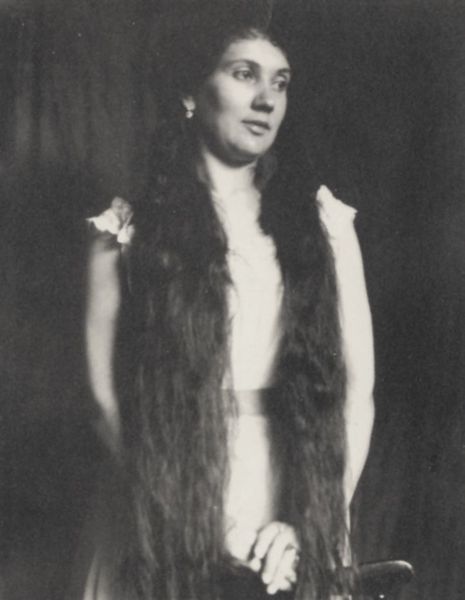
Titel: Porträtaufnahme von Jeanne
Künstler: Francois Emile Zola
Schlagwörter: dunkel, hand, nackt, schatten, weiß, mädchen, ausschnitt, frau, frisur, grau, haar, hell, kleid, licht, mund, nase, ohr, ohrring, profil, schmuck, schwarz, stirn, stuhl, blick, dame, gürtel, schleife, jung, wand, arm, arme, augen, band, gesicht, lang, stehen, ärmel, bildnis, hals, hände, portrait, porträt, vorhang, auge, haare, lange haare, stehend, ohrringe, augenbrauen, brünett, kinn, lippen, locke, locken, scheitel, schräg, traurig, mähne, sattel, lächeln, taille, wangen, lehne, zöpfe, weis, gefaltet, jugendstil, stuhllehne, rüsche, rüschen, oberkörper, stehende, foto, fotografie, photographie, offen, gestützt, schwarz weiss, dreiviertel, sommerkleid, fahrrad, photo, aufgestützt, dunkle haare, schüchtern, umrahmt, ärmellos, grau schwarz, weißes kleid, fraz, langhaarig, goto, schwar-weiß, jeanne, haafe, 20er jahre, blicvk, überkreuzte hände, 20 jh., fürtel, stuhl lange haare, nase ohrring, sehr lange haare, anne frank